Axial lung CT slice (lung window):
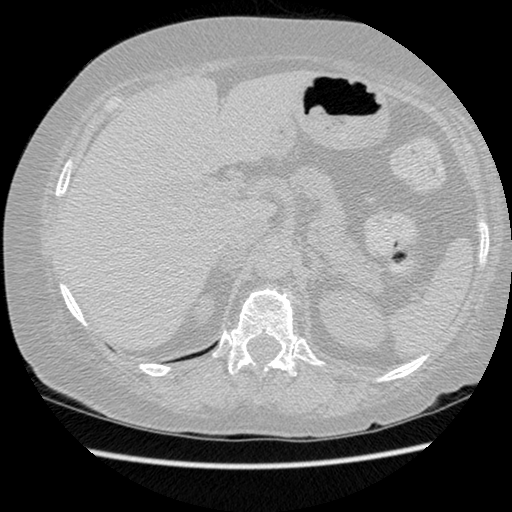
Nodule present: no